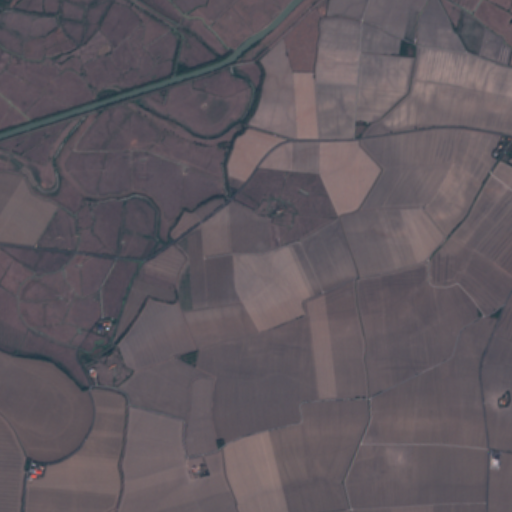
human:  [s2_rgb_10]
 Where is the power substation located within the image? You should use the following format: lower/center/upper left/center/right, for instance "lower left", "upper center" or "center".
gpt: The power substation is located in the lower left of the image.
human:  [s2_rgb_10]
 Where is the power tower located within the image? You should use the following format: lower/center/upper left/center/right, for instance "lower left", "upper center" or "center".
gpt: The power tower is located in the right of the image.
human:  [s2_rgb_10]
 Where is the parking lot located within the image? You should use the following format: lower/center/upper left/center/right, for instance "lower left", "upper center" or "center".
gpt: There is no parking lot in the image.